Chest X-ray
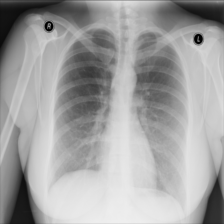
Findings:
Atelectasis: negative
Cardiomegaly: negative
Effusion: negative
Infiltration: negative
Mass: negative
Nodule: negative
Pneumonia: negative
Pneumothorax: negative
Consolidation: negative
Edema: negative
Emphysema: negative
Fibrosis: negative
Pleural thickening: negative
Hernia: negative